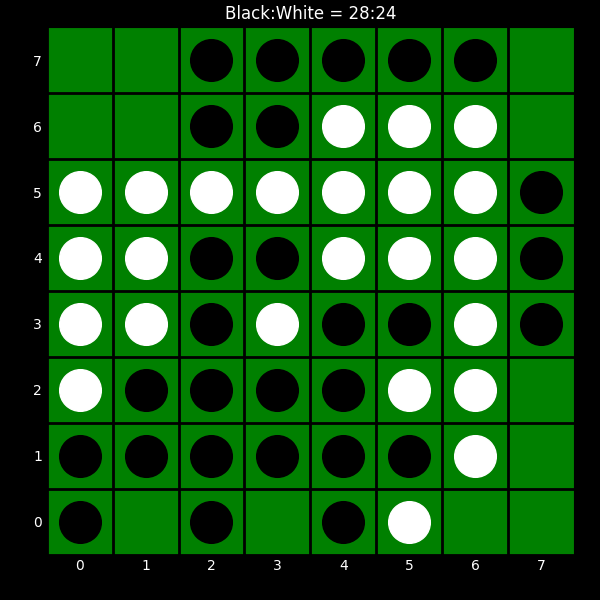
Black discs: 28
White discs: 24